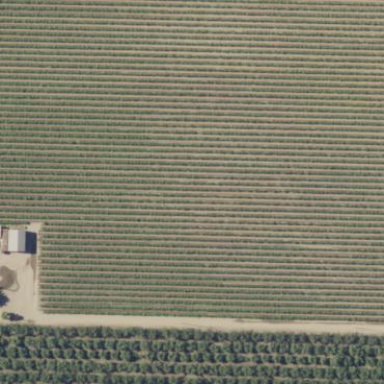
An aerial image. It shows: Vineyard.